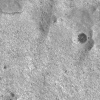
Atmospheric dust classification: not_dusty